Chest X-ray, AP view. Patient: 17 years old, sex M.
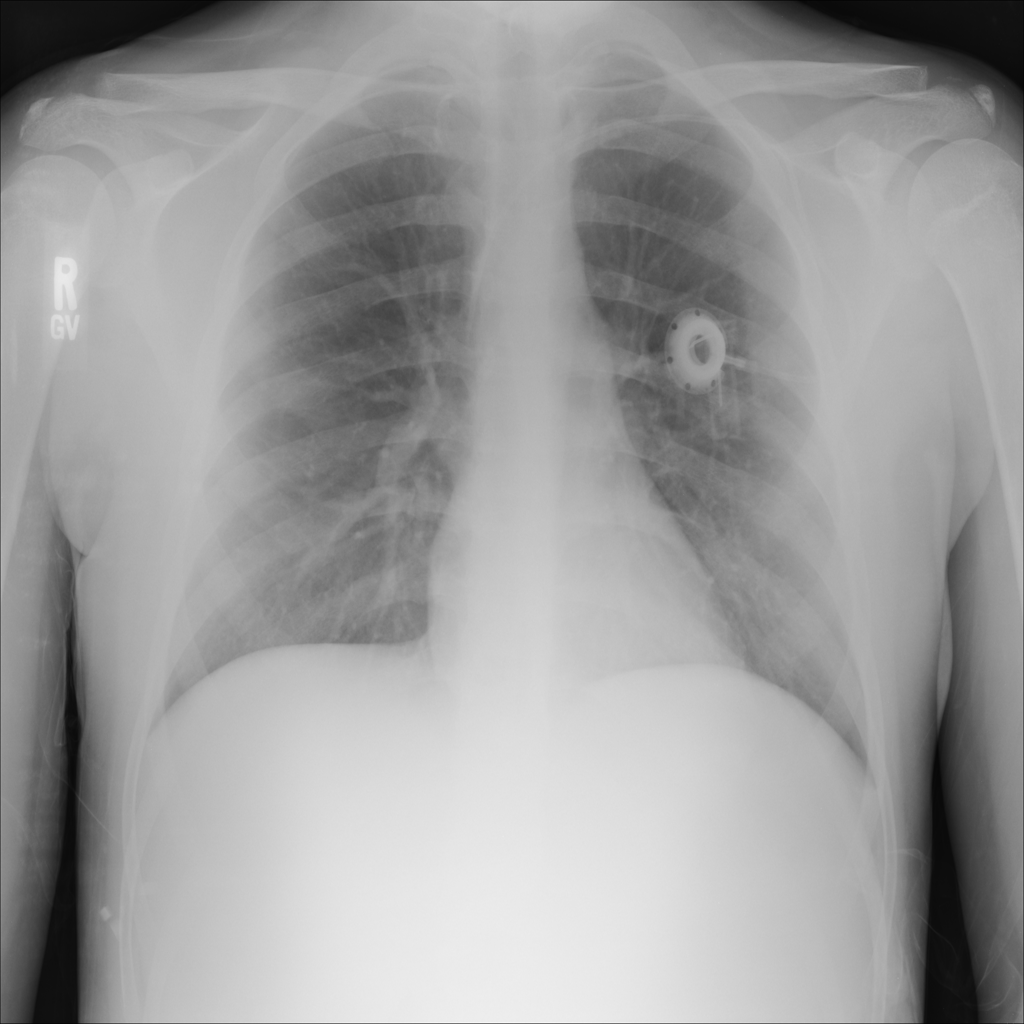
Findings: No Finding